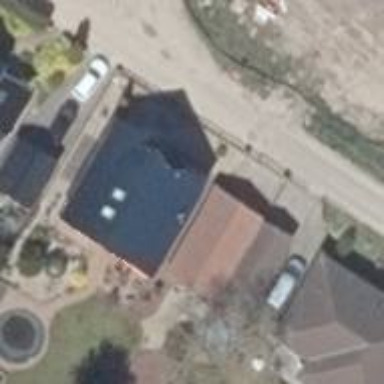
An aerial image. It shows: Solar photovoltaic generator placed on the roof.